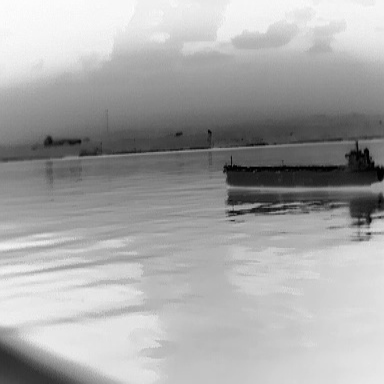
There is a liner in the infrared image.